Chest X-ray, PA view. Patient: 43 years old, sex F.
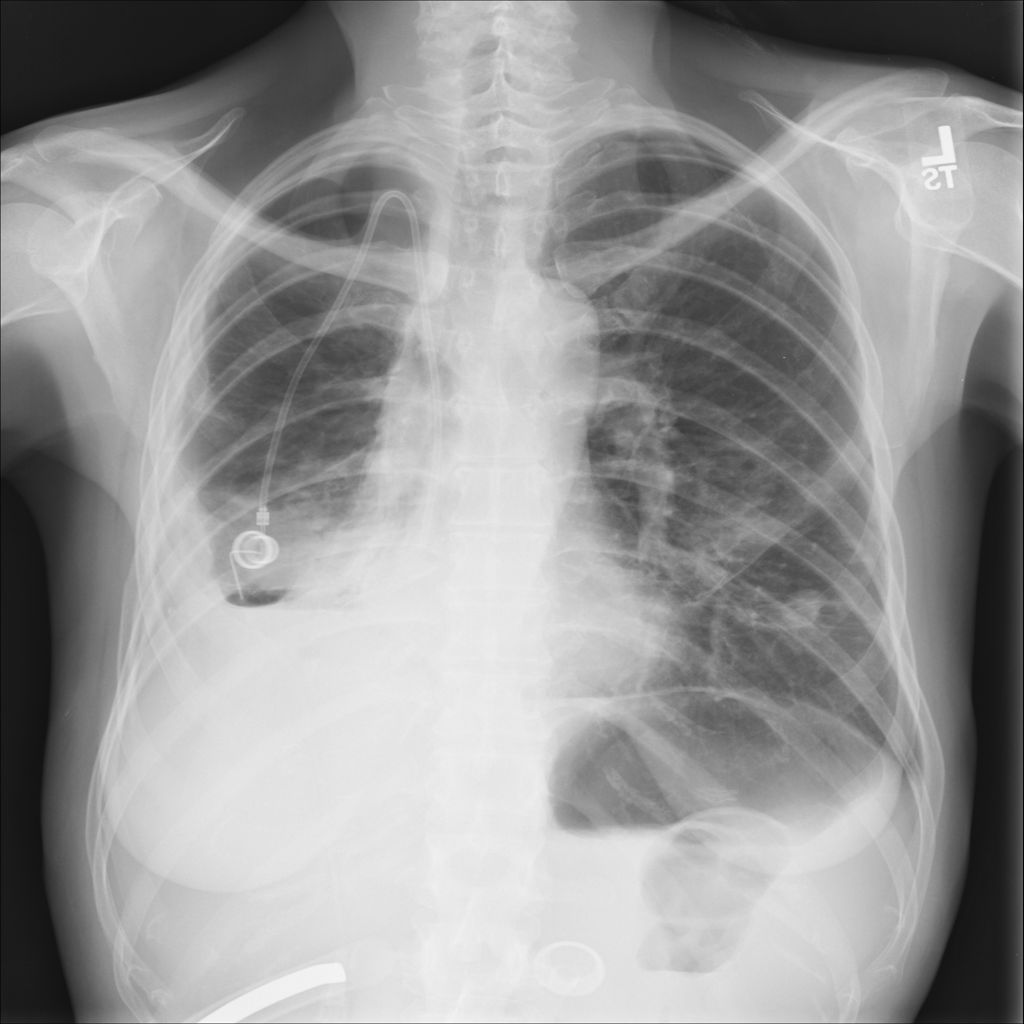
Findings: Consolidation